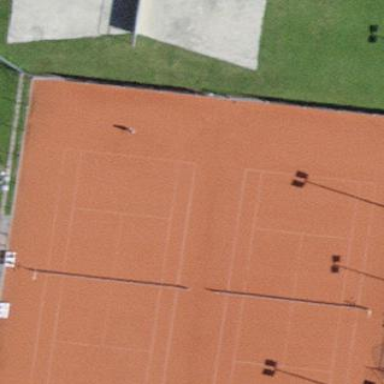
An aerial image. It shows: Tennis court in leisure pitch.